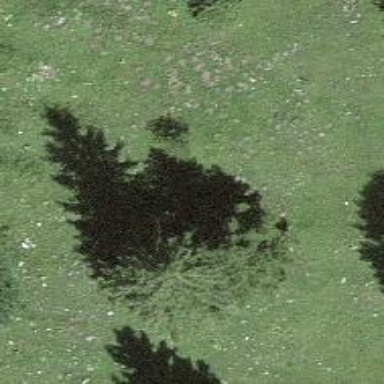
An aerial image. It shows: Single tag "natural: tree."